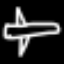
Label: airplane